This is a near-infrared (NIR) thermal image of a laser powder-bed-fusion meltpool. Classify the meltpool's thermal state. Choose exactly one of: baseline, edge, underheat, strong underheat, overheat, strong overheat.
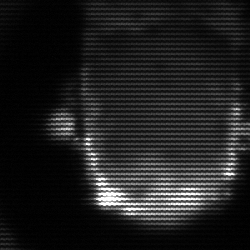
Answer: baseline